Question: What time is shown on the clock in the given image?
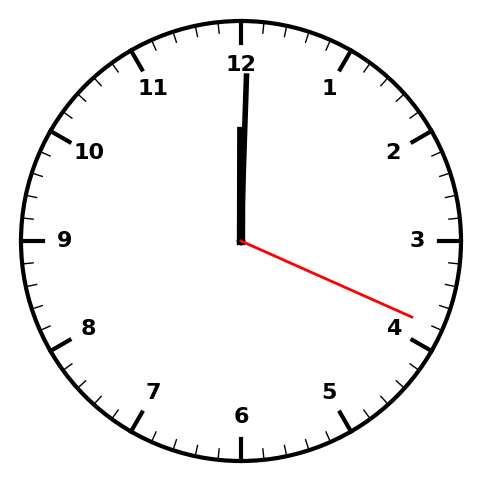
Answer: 12:00:19